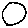
Label: circle